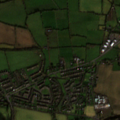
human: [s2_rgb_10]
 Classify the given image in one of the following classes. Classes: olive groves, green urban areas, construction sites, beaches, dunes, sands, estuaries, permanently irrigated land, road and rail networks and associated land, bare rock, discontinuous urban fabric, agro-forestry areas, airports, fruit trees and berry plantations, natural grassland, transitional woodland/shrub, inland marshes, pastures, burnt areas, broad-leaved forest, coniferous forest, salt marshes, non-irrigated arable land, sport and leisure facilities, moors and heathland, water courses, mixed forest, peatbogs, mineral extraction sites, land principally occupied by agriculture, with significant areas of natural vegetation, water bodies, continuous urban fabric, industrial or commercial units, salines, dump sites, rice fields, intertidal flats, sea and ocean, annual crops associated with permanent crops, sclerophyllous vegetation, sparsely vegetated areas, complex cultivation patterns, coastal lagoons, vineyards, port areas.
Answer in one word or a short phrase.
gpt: discontinuous urban fabric, non-irrigated arable land, pastures